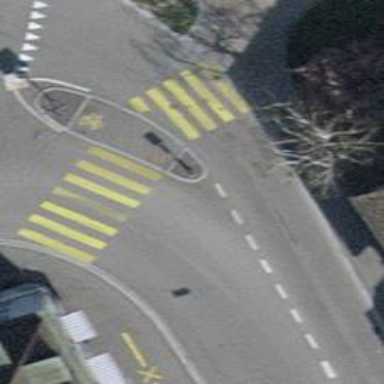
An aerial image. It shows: Zebra crossing with uncontrolled intersection and pedestrian island.